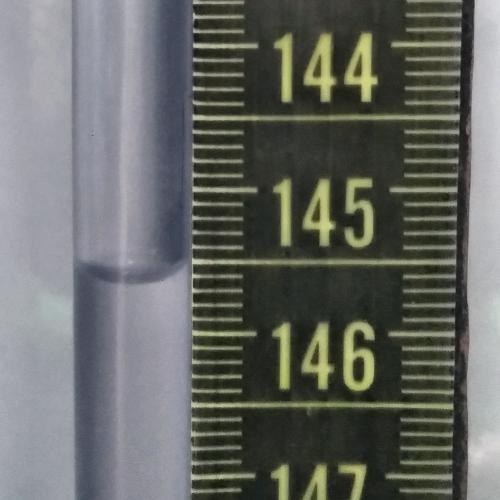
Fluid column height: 145.6 cm